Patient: sex F, age 56
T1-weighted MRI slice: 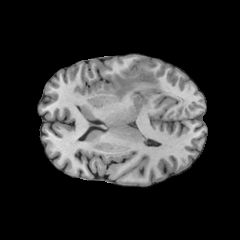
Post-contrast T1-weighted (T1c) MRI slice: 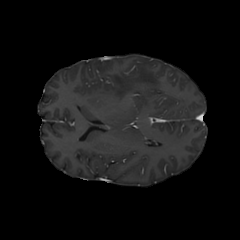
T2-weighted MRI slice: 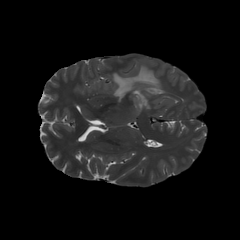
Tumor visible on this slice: yes
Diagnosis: Glioblastoma, IDH-wildtype
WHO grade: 4